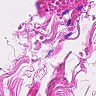
Metastatic tissue present: no